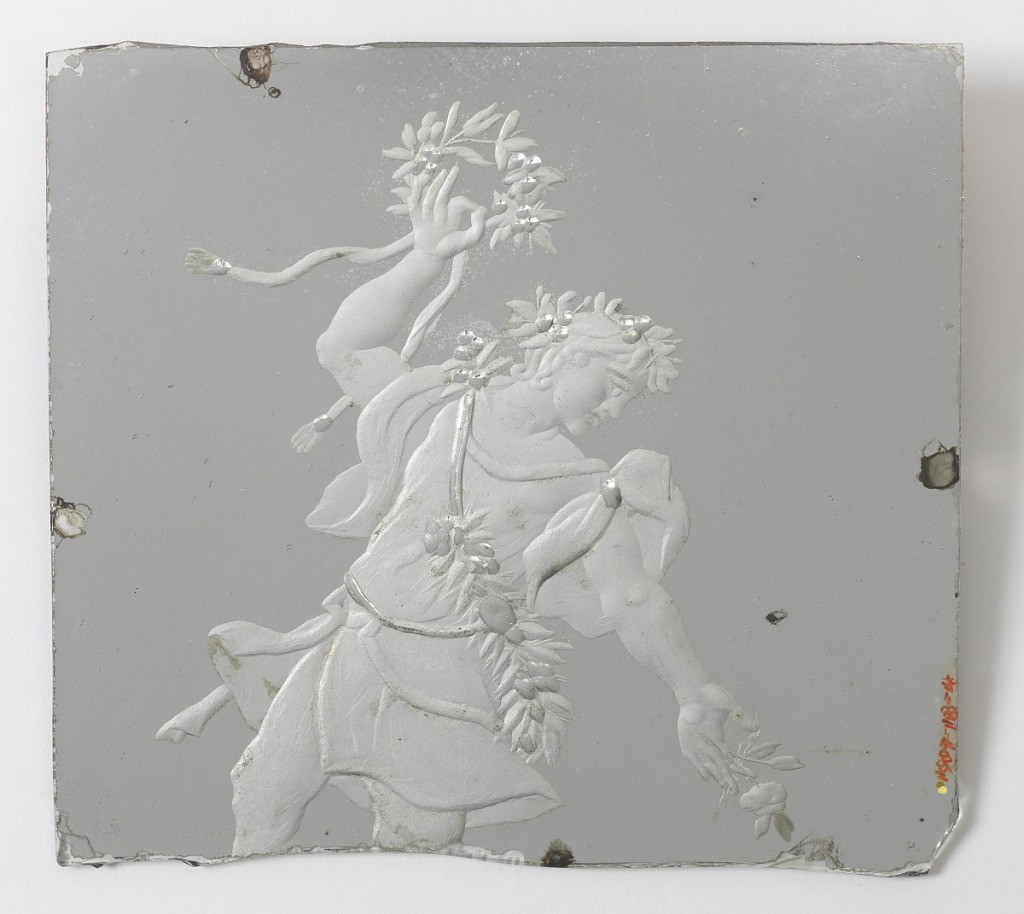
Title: Mirror
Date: mid- 17th–early 18th century
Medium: Engraved and silvered glass
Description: Rectangular panel, broken in irregular edge at bottom. Decorated with figure of "Flora" engraved from back in dull silver heightened with mirror silver. Figure in dancing pose, wearing short tunic with garland diagonally across torso, and holding wreath in upraised right hand and flower in left.